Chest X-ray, AP view. Patient: 42 years old, sex F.
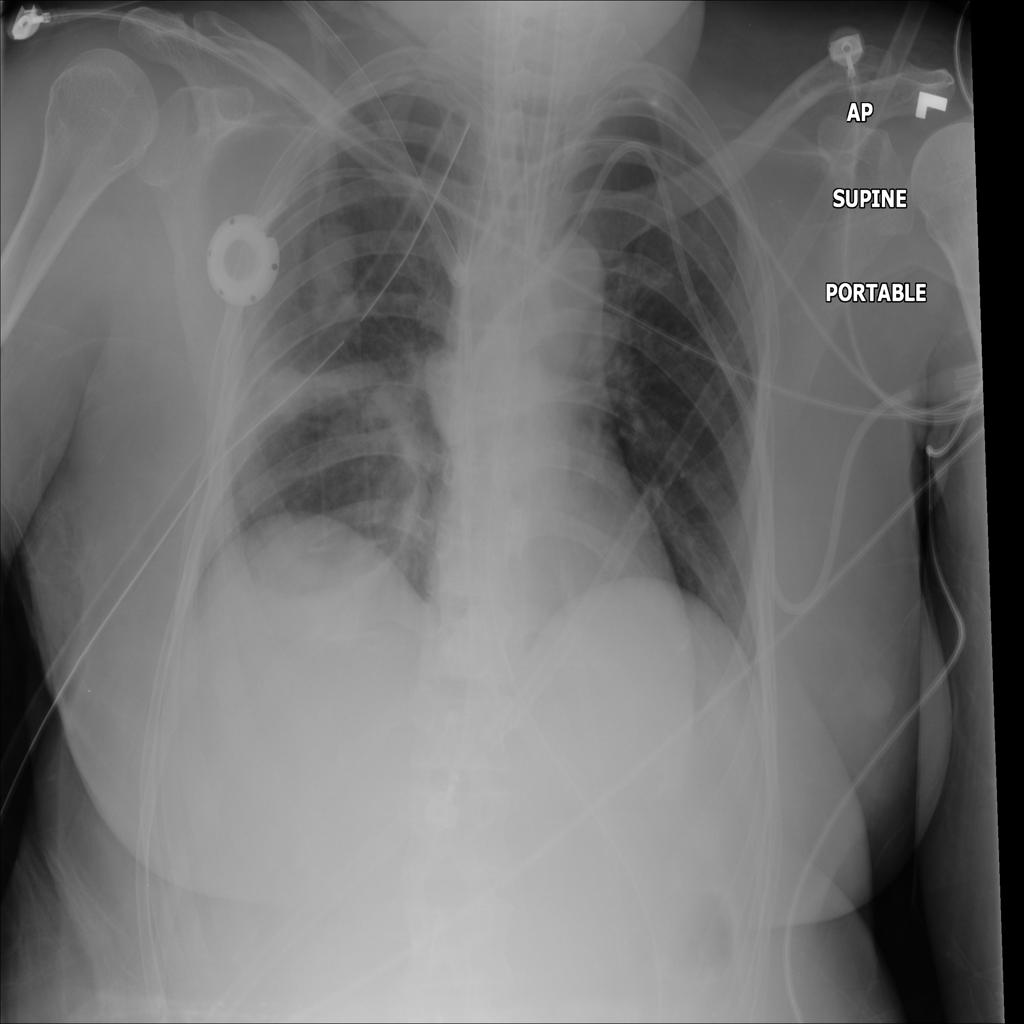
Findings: Pneumothorax